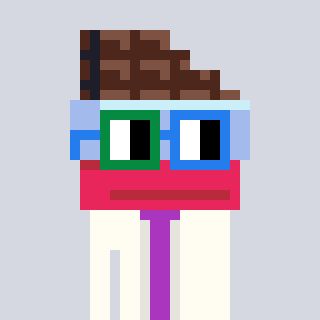
a pixel art character with square green and blue glasses, a chocolate-shaped head and a grayscale-colored body on a cool background